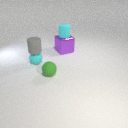
large purple metal cube below small cyan rubber cylinder